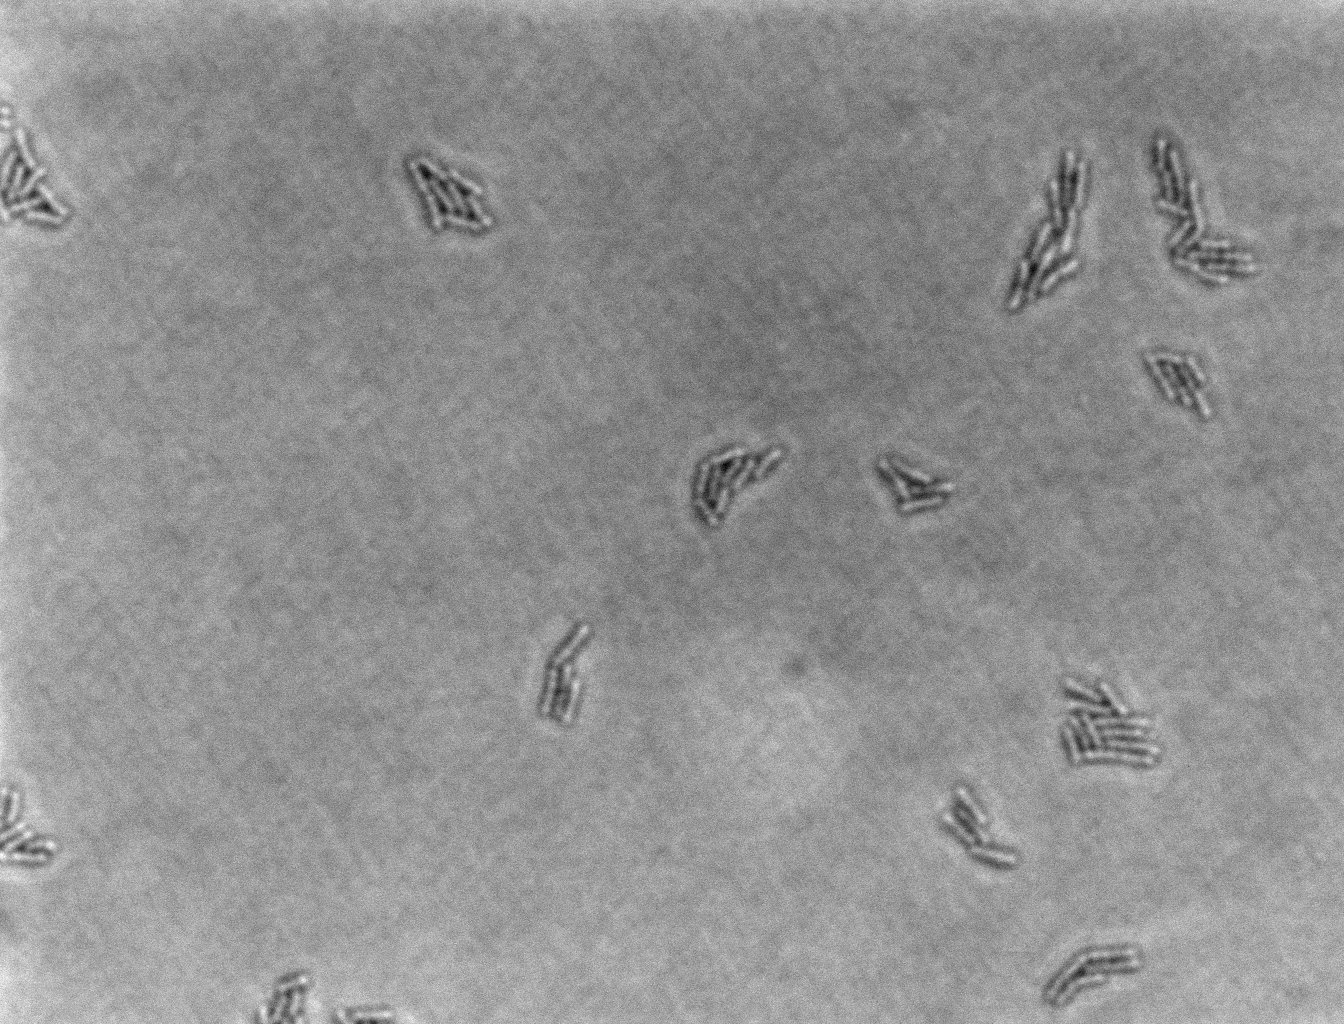
Brightfield microscopy, 60x objective, 3 h incubation